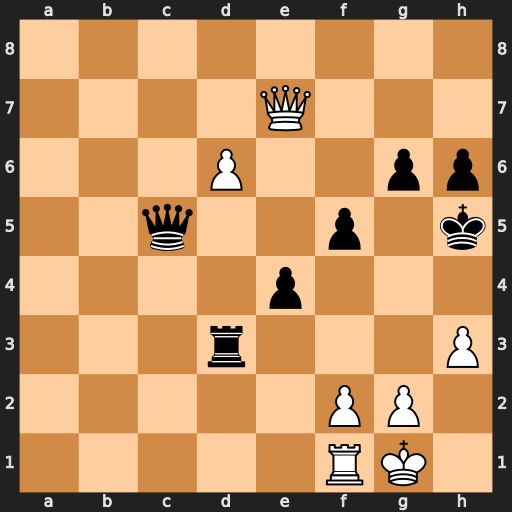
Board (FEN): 8/4Q3/3P2pp/2q2p1k/4p3/3r3P/5PP1/5RK1
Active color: w
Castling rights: -
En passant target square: -
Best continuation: g4+ fxg4 hxg4+ Kxg4 Qxe4+ Kg5 Qxd3